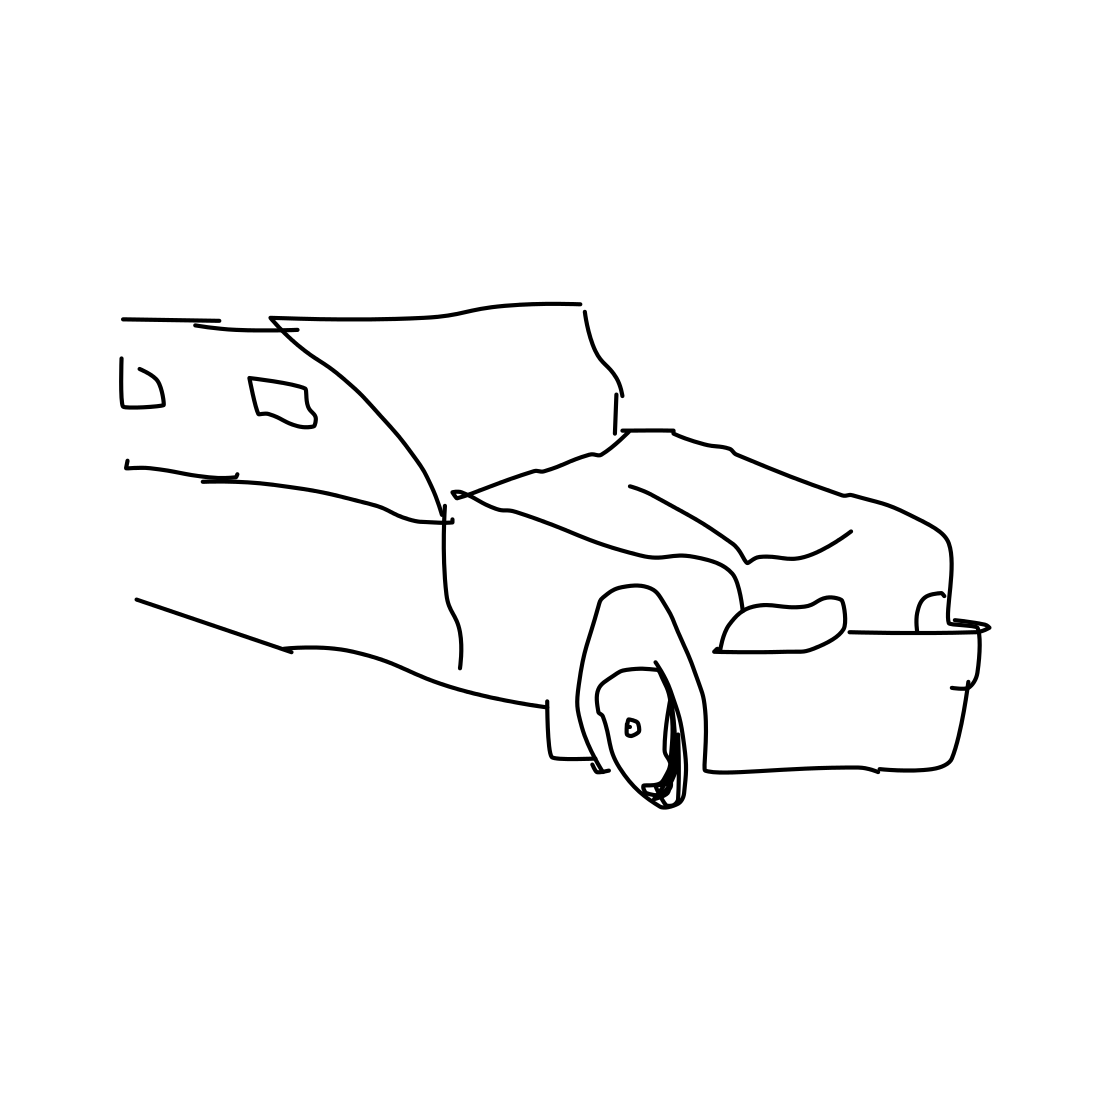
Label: car (sedan)